Field crop: maize
Growth stage: 2
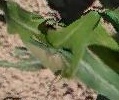
Species: maize